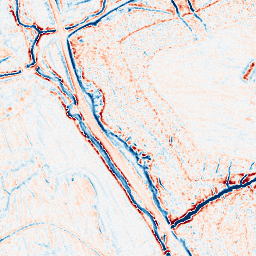
Category: edge_preserving
Decomposition family: bilateral
Decomposition parameters: d: 9
sigma_color: 75
sigma_space: 50
Upsampling method: regularized
Upsampling parameters: scale: 4
lambda_reg: 0.001
Upsampling scale: 4